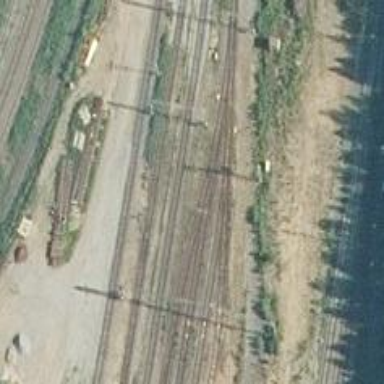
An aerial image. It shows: Rail yard with electrified contact lines for railway operations.